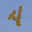
Label: 4